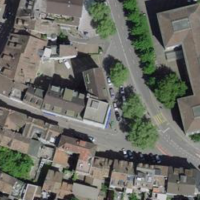
EUNIS habitat code: 54
Species observed at this site:
Aesculus hippocastanum